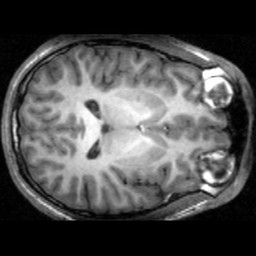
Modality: T1w
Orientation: axial
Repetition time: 0.008948 s
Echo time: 0.001784 s